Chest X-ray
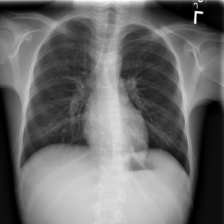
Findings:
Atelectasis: negative
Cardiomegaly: negative
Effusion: negative
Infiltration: negative
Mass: negative
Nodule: negative
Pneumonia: negative
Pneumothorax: negative
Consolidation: negative
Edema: negative
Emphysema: negative
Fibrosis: negative
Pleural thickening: negative
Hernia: negative